Question: I imported the library into eclipse by going to File>Import>Existing android Code> etc
and now i have an extra project called "library" in my workspace
Then I right clicked on the project i want to implement this library to and clicked properties, added the library project, as shown in the screenshot below. But when I click Apply/Ok i get a jar dependency error, does anyone know how I can properly use the slidingmenu library in my app? Thanks

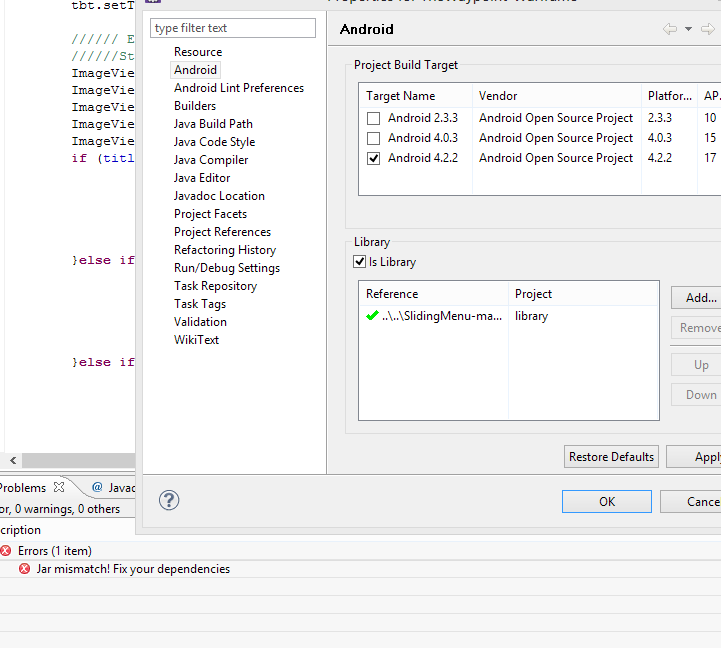
Answer: Jar mismatches are usually due to the support v4 library jar file being in both your project and the library. To fix this, make sure the entire project and its libraries has 1 copy of the jar by deleting any others. Afterwards, reference that one copy by right clicking your project and adding that copy as an external archive.